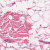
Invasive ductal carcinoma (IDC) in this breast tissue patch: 0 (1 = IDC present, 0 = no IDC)